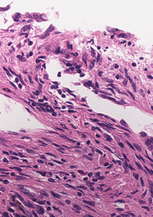
Tumor epithelial tissue: no
Tumor-associated stroma tissue: yes
Normal tissue: no